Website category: restaurant
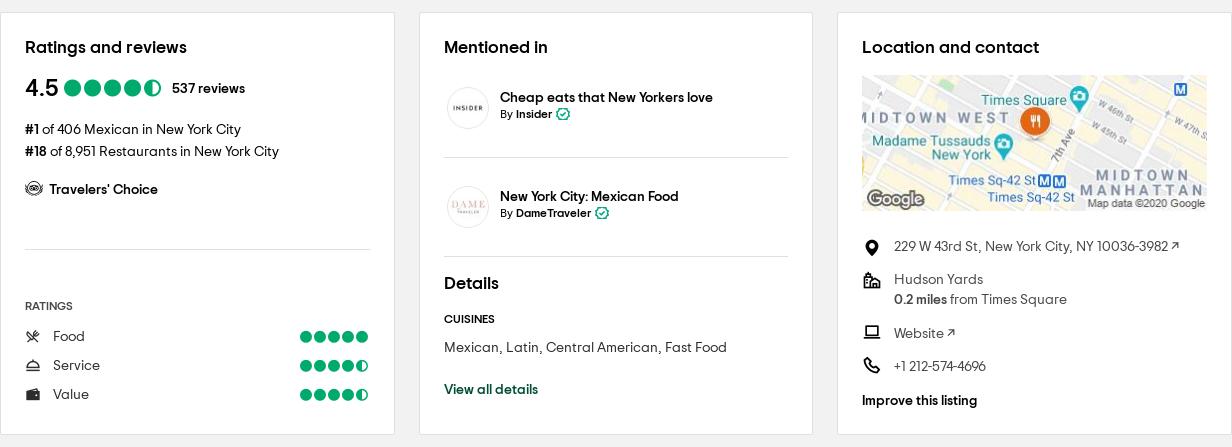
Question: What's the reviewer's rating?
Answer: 4.5

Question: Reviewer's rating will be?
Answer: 4.5

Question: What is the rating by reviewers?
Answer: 4.5

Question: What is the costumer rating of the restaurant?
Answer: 4.5

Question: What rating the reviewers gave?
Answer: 4.5

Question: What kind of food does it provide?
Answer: Mexican, Latin, Central American, Fast Food

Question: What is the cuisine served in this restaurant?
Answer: Mexican, Latin, Central American, Fast Food

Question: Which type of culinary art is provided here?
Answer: Mexican, Latin, Central American, Fast Food

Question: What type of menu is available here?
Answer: Mexican, Latin, Central American, Fast Food

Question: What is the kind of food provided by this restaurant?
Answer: Mexican, Latin, Central American, Fast Food

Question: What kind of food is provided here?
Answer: Mexican, Latin, Central American, Fast Food

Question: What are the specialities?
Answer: Mexican, Latin, Central American, Fast Food

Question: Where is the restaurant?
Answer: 229 W 43rd St, New York City, NY 10036-3982

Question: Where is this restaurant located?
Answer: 229 W 43rd St, New York City, NY 10036-3982

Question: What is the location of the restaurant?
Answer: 229 W 43rd St, New York City, NY 10036-3982

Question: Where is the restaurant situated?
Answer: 229 W 43rd St, New York City, NY 10036-3982

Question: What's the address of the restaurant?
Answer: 229 W 43rd St, New York City, NY 10036-3982

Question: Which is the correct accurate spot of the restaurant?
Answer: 229 W 43rd St, New York City, NY 10036-3982

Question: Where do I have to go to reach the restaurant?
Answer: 229 W 43rd St, New York City, NY 10036-3982

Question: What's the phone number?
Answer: +1 212-574-4696

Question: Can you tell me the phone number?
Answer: +1 212-574-4696

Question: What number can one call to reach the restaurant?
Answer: +1 212-574-4696

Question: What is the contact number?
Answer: +1 212-574-4696

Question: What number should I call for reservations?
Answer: +1 212-574-4696

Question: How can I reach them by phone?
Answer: +1 212-574-4696